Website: walmart
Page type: review-order
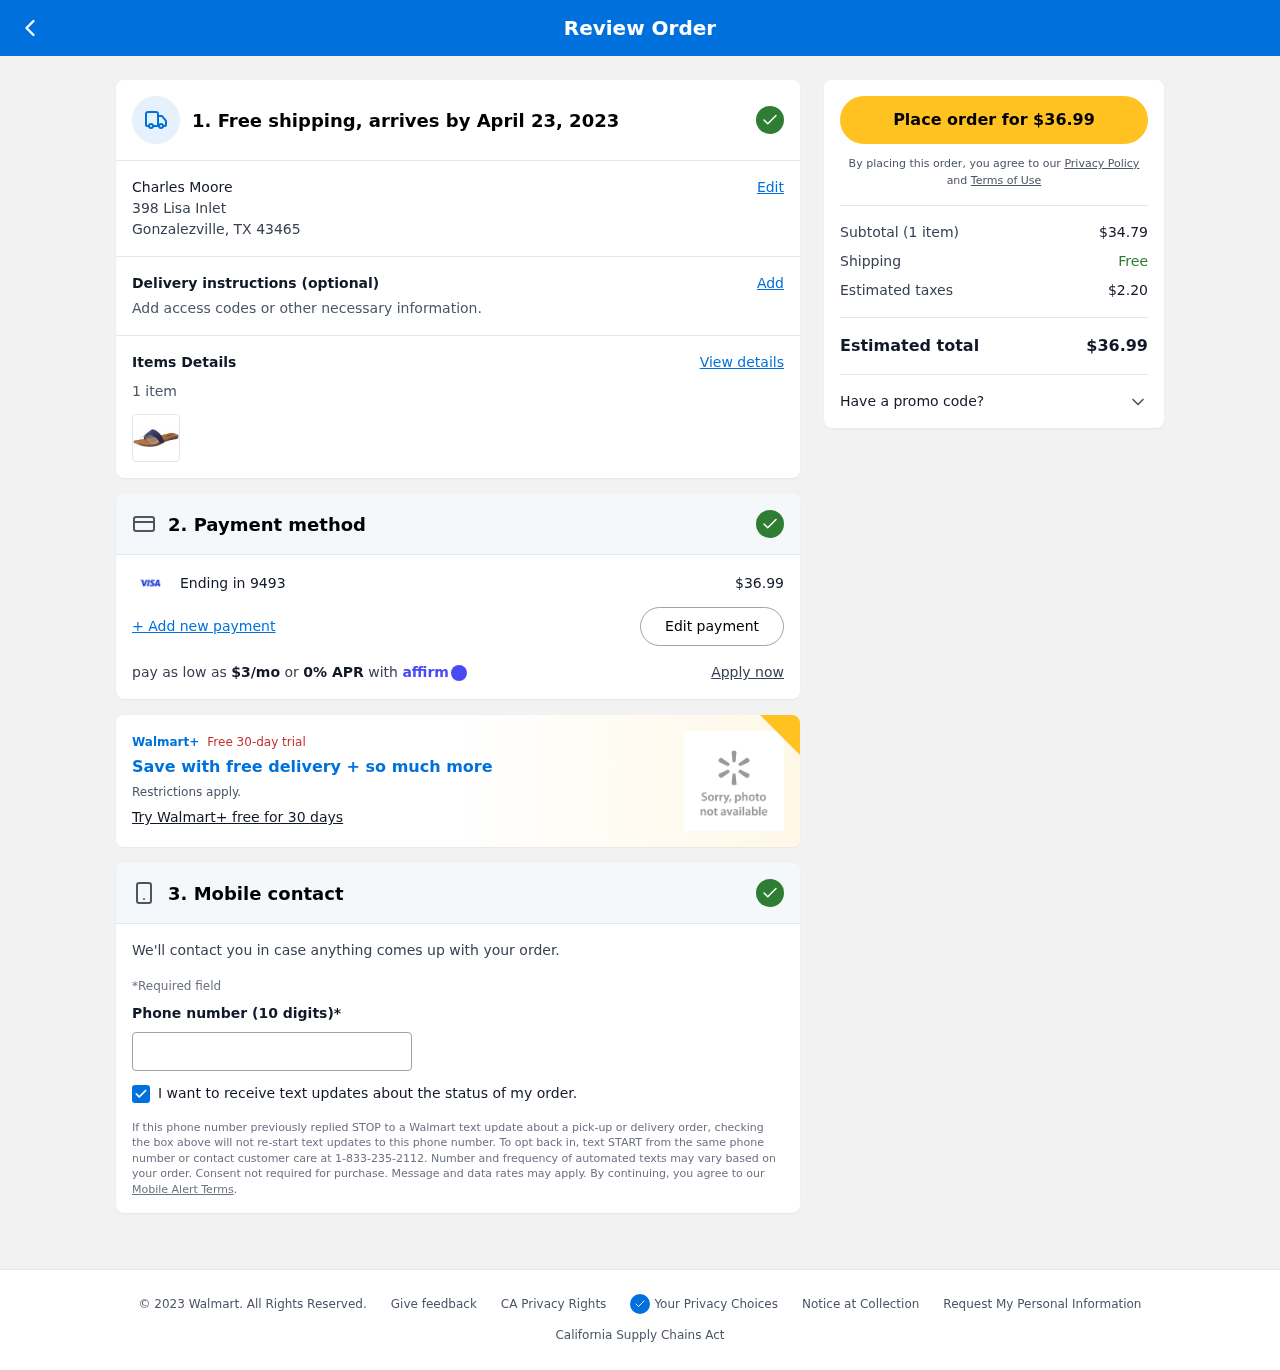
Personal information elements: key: PII_CARD_LAST4
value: Ending in 9493
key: PII_CITY_STATE_ZIP
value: Gonzalezville, TX 43465
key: PII_FULLNAME
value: Charles Moore
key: PII_PHONE
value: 2222827040
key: PII_STREET
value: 398 Lisa Inlet
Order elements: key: ORDER_DELIVERY_DATE
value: April 23, 2023
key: ORDER_NUM_ITEMS
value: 1 item
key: ORDER_NUM_ITEMS
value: Subtotal (1 item)
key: ORDER_TOTAL
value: $36.99
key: ORDER_TOTAL
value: Place order for $36.99
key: ORDER_MONTHLY_PAYMENT
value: $3/mo
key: ORDER_SUBTOTAL
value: $34.79
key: ORDER_TAX
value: $2.20